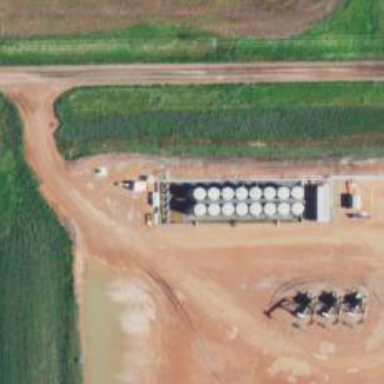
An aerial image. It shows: Storage tank that is man-made.